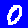
Digit: 0